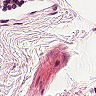
Metastatic tissue present: no